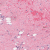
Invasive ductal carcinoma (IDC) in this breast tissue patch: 0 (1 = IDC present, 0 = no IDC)